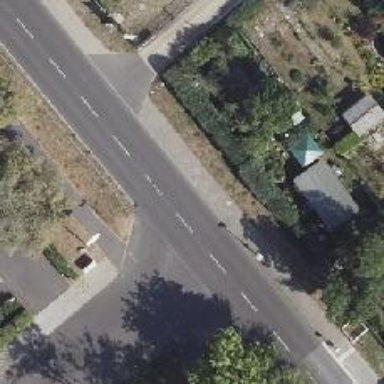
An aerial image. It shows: Tertiary road with asphalt surface.